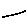
Label: line